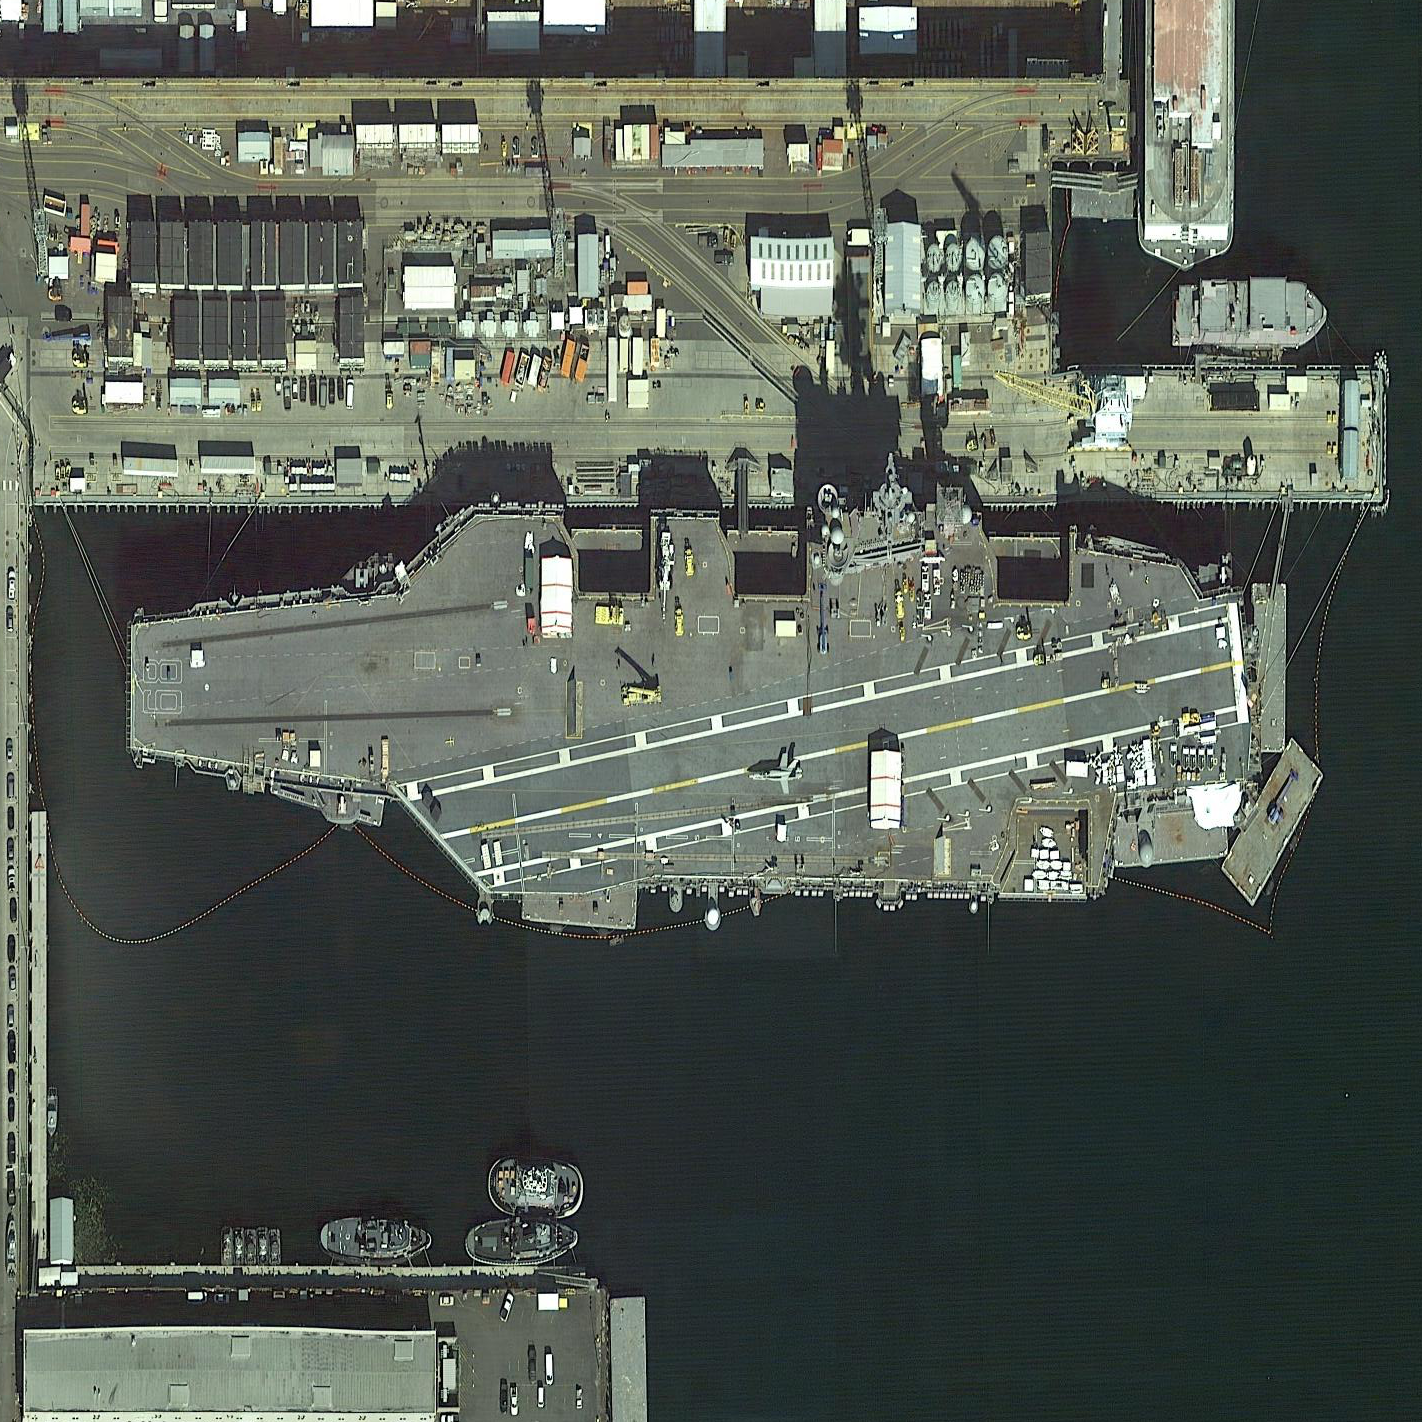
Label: Nimitz-class_aircraft_carrier